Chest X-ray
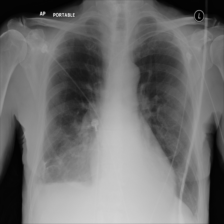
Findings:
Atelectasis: negative
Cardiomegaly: negative
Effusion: positive
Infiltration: negative
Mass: negative
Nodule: negative
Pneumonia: negative
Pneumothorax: negative
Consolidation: negative
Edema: negative
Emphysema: negative
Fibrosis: negative
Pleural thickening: negative
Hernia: negative